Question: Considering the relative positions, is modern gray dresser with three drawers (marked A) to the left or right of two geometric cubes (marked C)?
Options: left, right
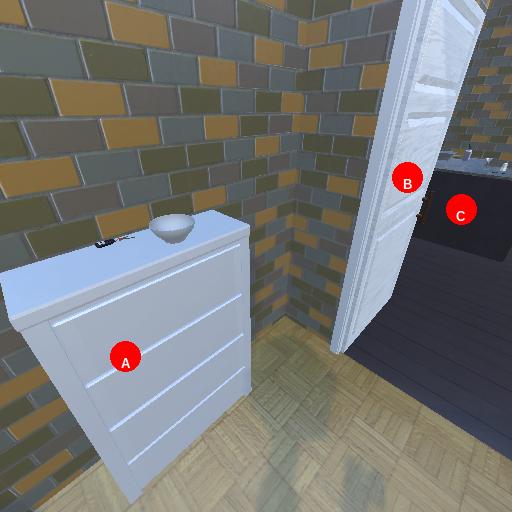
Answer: left